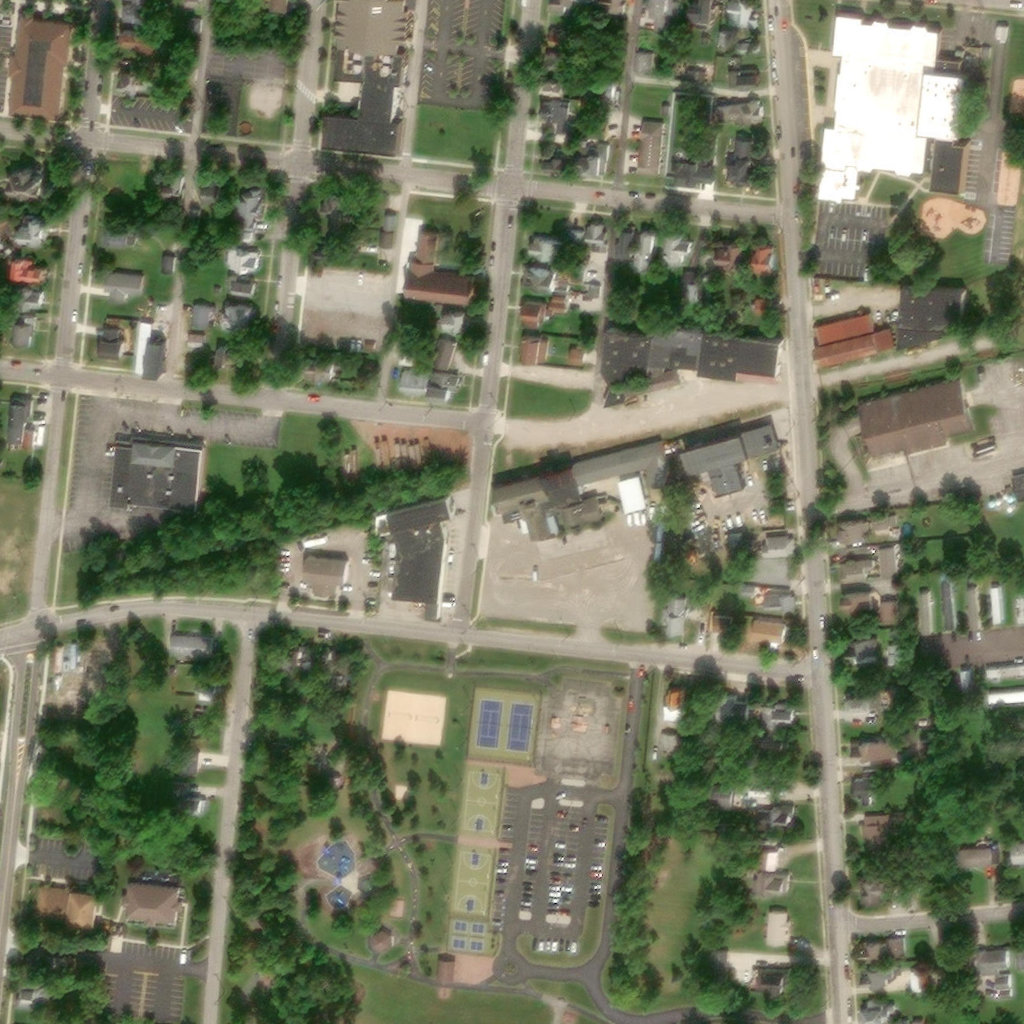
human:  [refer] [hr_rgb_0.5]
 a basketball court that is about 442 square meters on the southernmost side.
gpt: <box>[[43, 82, 48, 89, 0]]</box>

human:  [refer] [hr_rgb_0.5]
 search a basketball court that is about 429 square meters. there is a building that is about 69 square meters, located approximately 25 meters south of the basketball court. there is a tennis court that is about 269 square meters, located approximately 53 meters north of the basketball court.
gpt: <box>[[44, 83, 48, 89, 0]]</box>

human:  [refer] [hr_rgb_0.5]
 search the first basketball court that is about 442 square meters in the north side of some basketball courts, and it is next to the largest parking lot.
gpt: <box>[[44, 75, 49, 81, 0]]</box>